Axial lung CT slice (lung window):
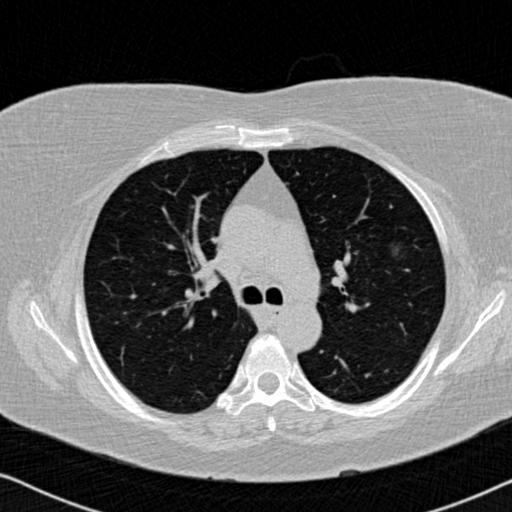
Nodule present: no